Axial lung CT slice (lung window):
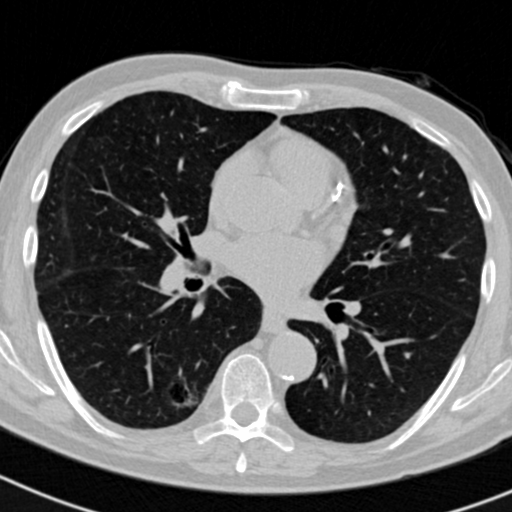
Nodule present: yes
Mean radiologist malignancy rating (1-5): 3